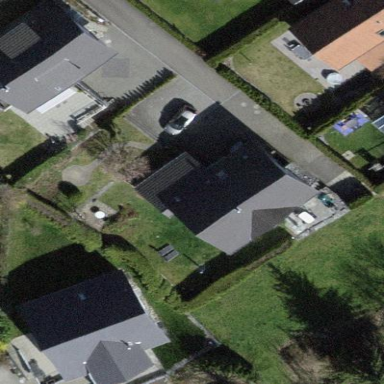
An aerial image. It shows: Residential building.